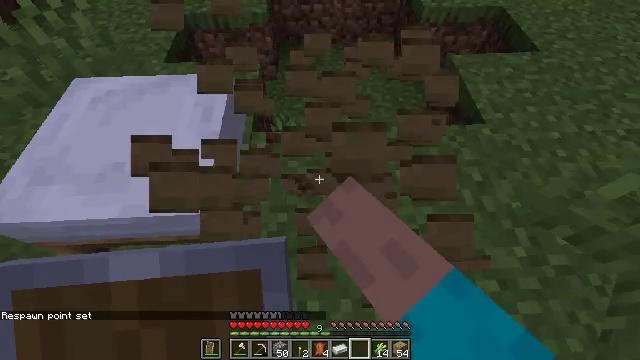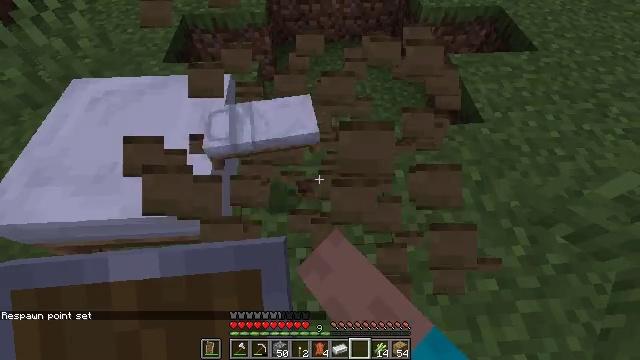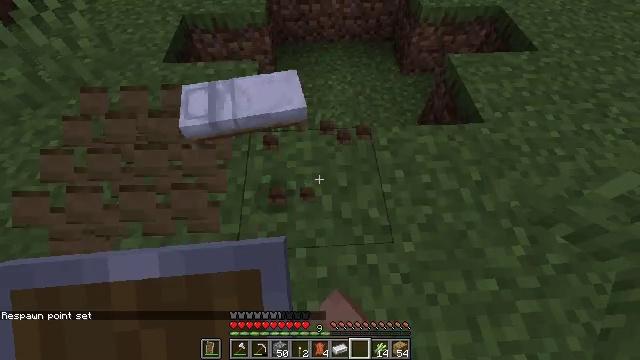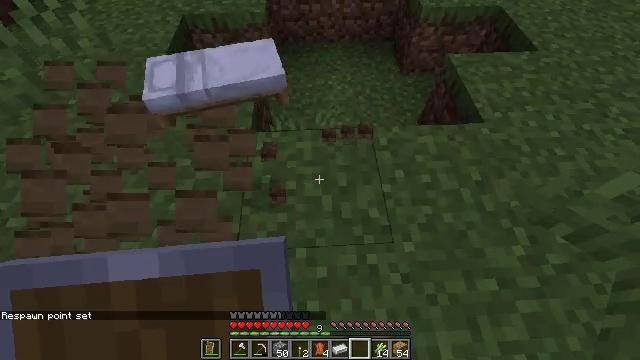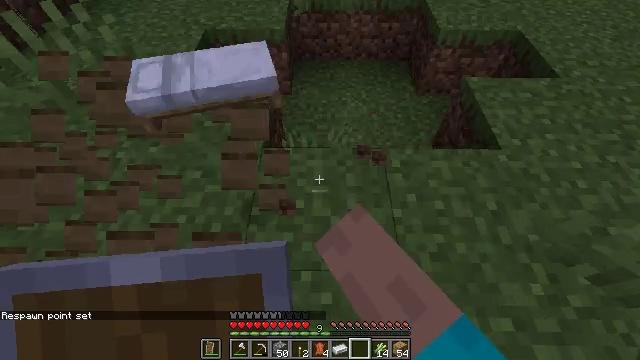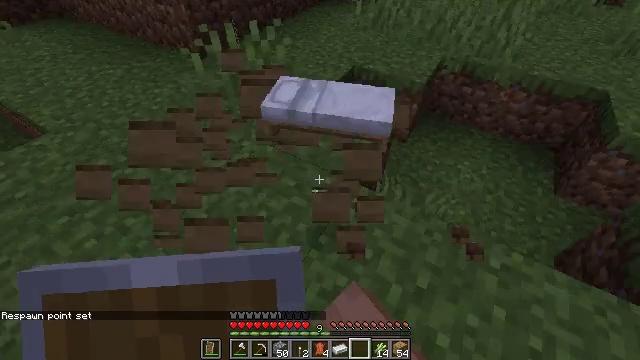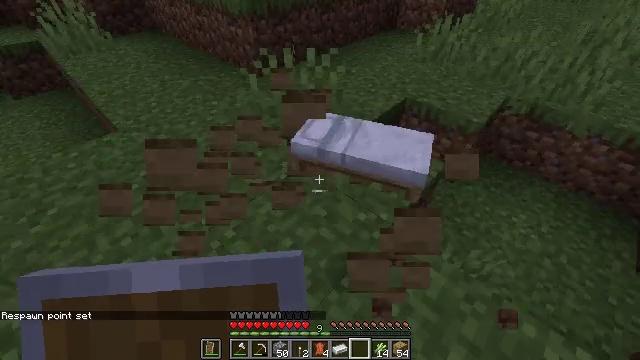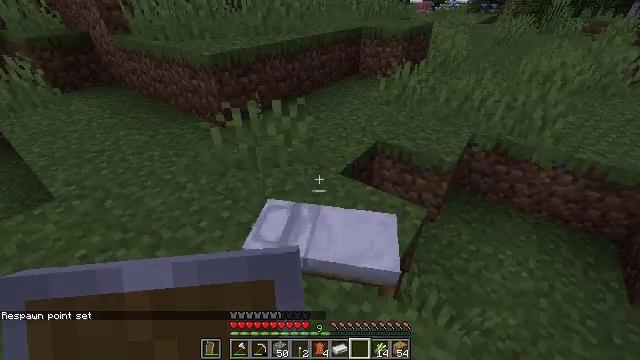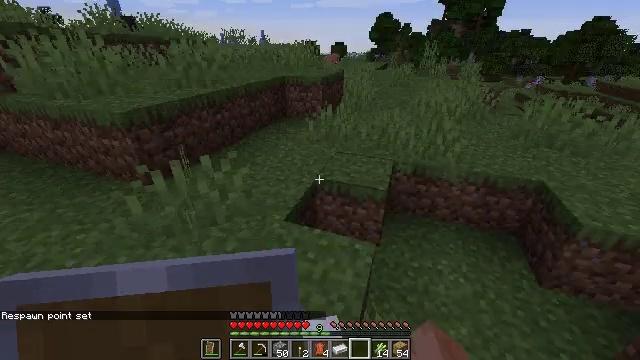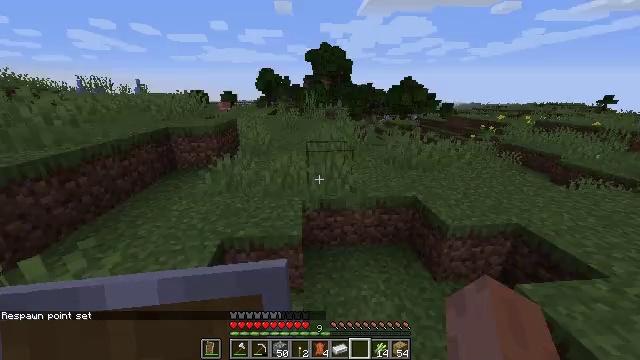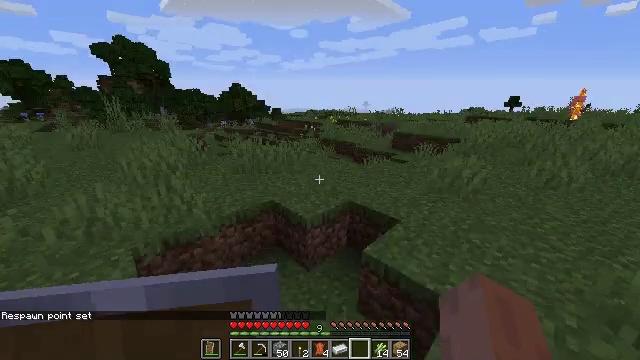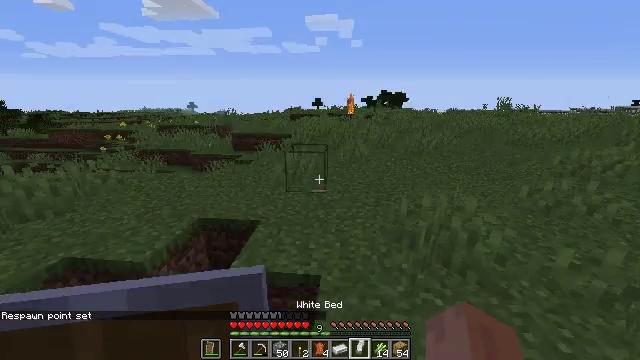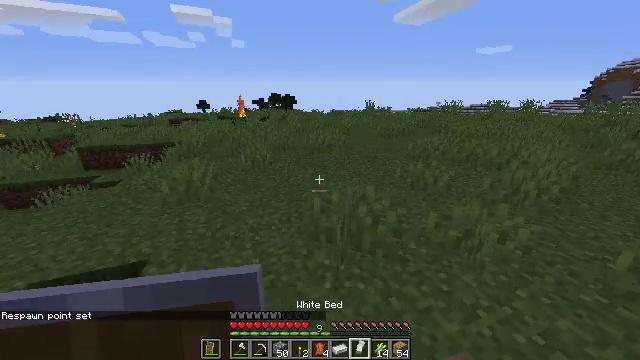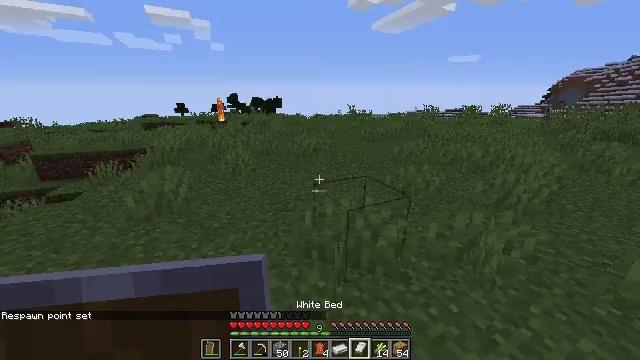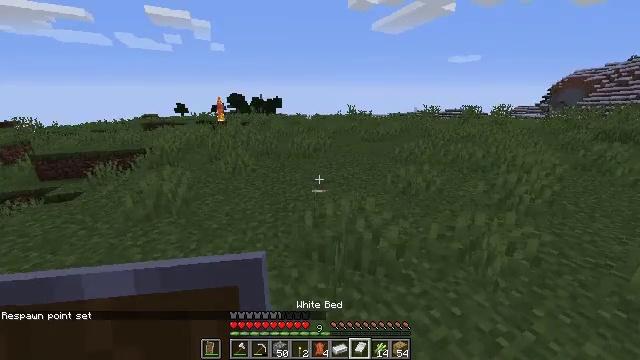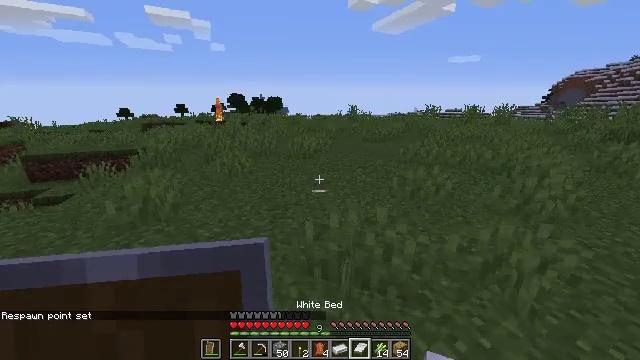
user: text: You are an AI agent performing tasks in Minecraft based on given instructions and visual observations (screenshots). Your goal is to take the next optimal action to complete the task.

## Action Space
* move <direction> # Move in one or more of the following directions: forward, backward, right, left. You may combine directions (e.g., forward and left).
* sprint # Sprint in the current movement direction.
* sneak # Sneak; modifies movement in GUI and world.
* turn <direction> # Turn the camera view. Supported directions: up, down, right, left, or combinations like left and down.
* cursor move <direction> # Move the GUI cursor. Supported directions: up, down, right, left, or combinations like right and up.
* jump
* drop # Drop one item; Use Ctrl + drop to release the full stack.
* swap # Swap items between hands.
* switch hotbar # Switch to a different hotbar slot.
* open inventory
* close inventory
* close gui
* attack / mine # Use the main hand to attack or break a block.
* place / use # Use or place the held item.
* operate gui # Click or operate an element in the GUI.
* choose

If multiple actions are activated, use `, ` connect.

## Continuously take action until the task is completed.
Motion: motion action
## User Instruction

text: Kill mobs.
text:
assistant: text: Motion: attack / mine
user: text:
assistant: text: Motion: attack / mine
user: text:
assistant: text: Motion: attack / mine
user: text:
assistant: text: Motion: move forward, turn left and up
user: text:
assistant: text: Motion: move forward, turn left and up
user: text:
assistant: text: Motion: move forward, turn left and up
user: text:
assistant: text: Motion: move forward, sprint, turn right and up
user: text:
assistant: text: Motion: move forward, sprint, turn right and up
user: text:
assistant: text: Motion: move forward, sprint, turn right and up
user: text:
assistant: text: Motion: move forward, sprint, turn right
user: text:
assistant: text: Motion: move forward, sprint, turn right
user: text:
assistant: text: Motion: move forward, sprint, turn right
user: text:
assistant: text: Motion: move forward, sprint, turn right
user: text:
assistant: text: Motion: move forward, sprint
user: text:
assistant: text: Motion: move forward, sprint
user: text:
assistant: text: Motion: move forward, sprint
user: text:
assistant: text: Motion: move forward, sprint, turn right
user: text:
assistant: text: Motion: move forward, sprint, turn right and up, jump
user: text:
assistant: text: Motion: move forward, sprint, turn right and up, jump
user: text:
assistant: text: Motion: move forward, sprint, turn right, jump
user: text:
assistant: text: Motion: move forward, sprint, turn left, jump
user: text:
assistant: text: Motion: move forward, jump
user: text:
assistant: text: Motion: move forward, turn right and down, jump
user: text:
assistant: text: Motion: move forward, turn right and down, jump
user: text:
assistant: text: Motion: move forward, turn right and down, jump
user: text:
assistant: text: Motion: move forward, turn right, jump
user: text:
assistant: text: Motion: move forward, jump
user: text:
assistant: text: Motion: move forward, jump, switch to hotbar 1
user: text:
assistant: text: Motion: move forward, jump, switch to hotbar 1
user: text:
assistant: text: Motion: move forward, jump